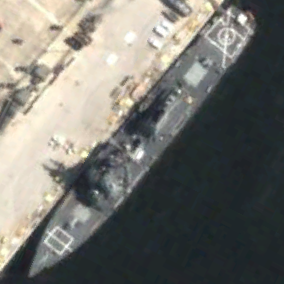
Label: destroyer